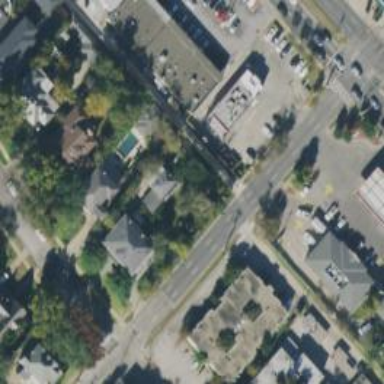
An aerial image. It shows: Alleyway designated as service road.